Chest X-ray. View position: PA
Patient age: 38
Patient sex: F
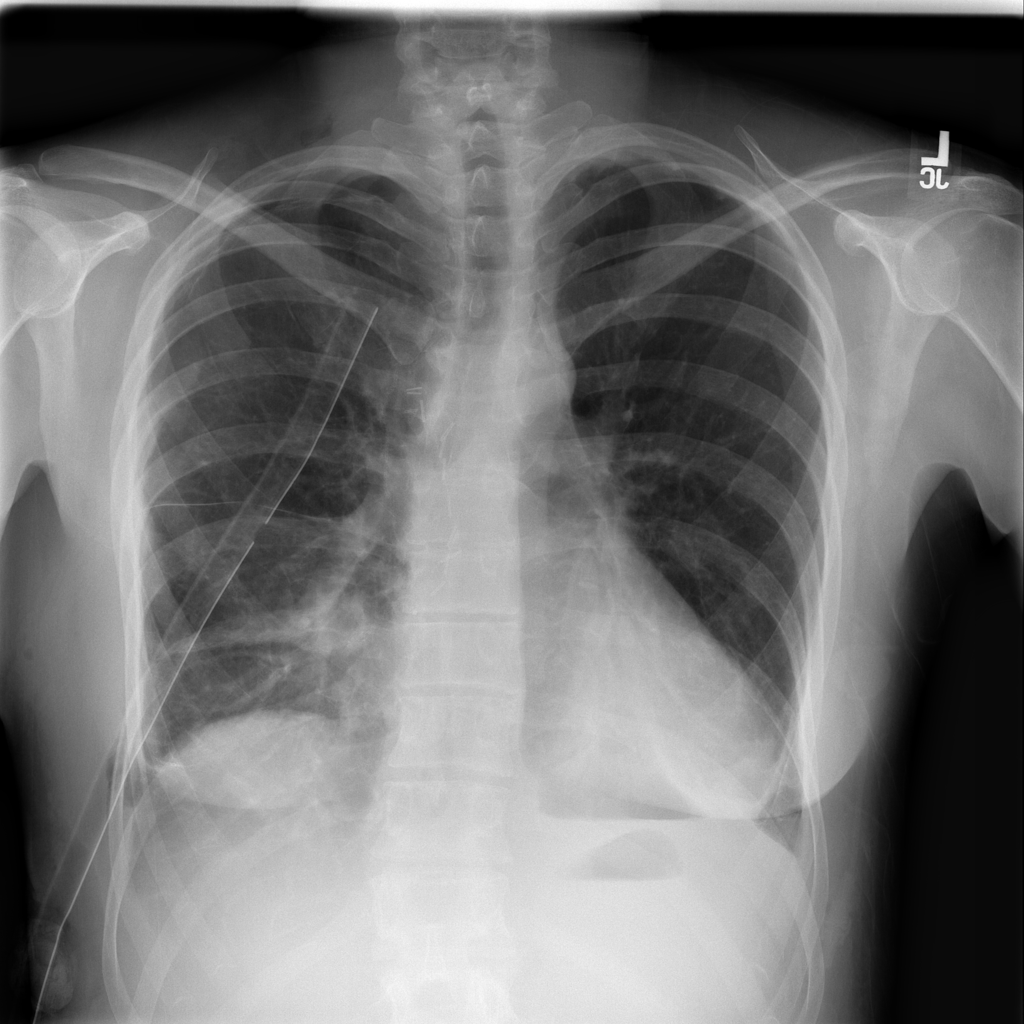
Finding: Pneumothorax